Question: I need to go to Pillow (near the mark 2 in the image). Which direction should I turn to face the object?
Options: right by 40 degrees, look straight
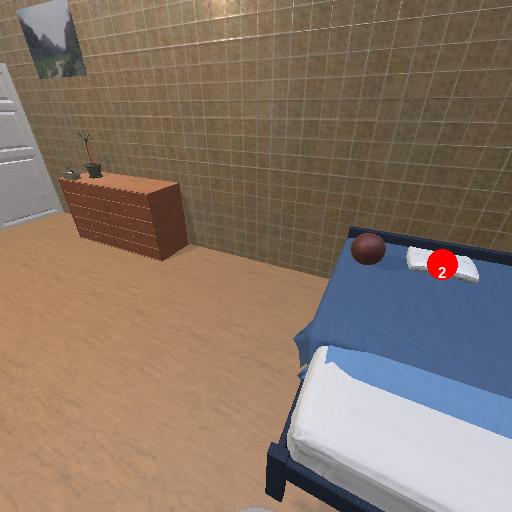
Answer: right by 40 degrees